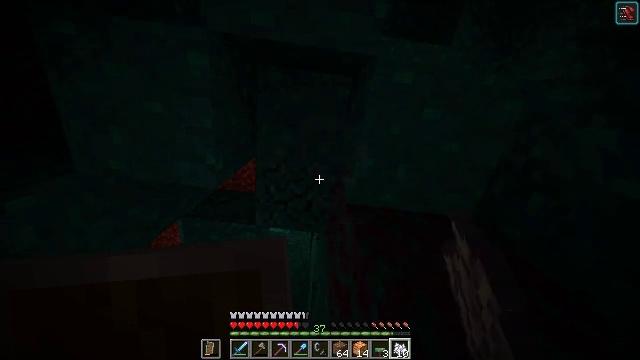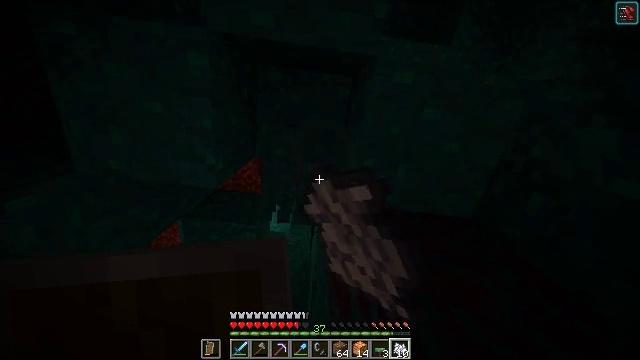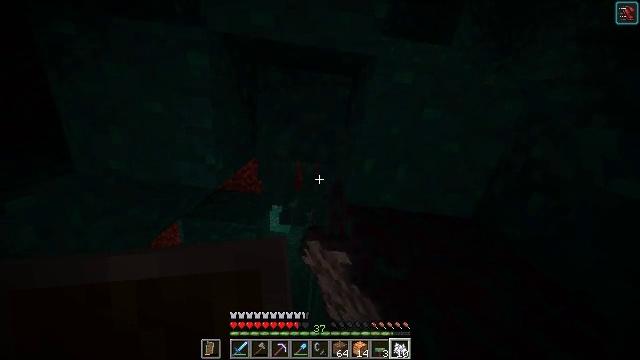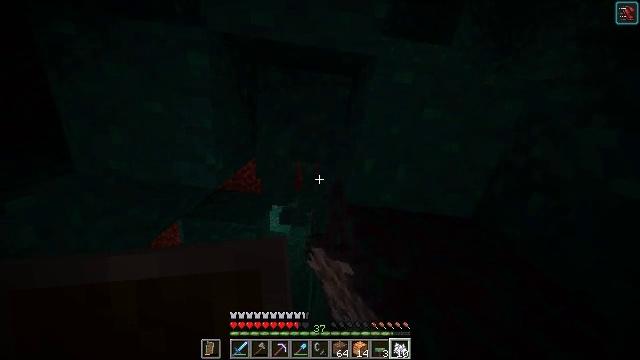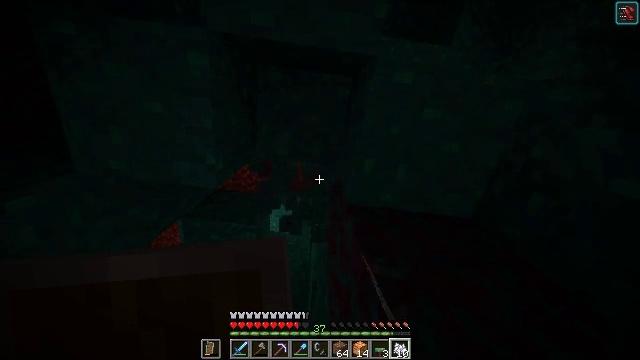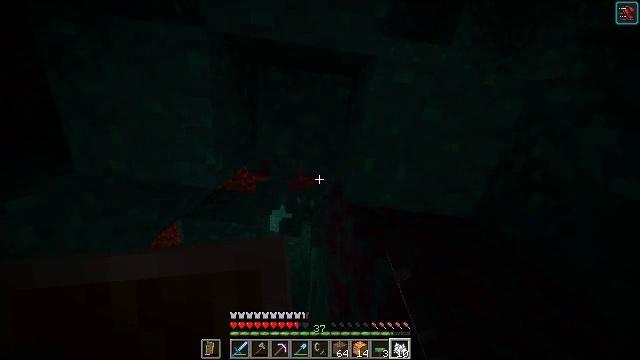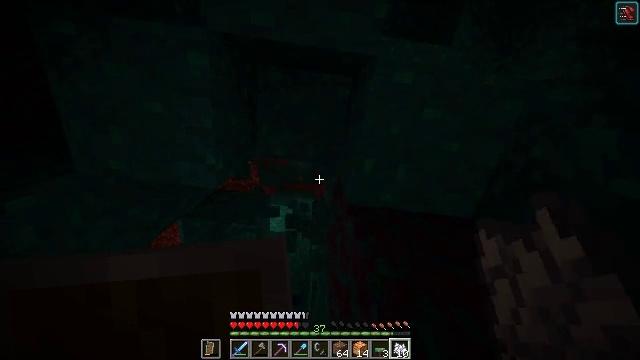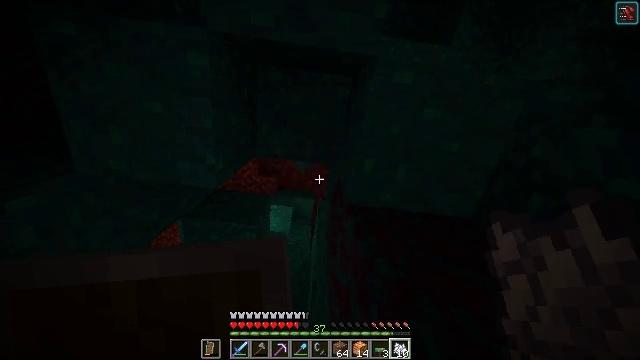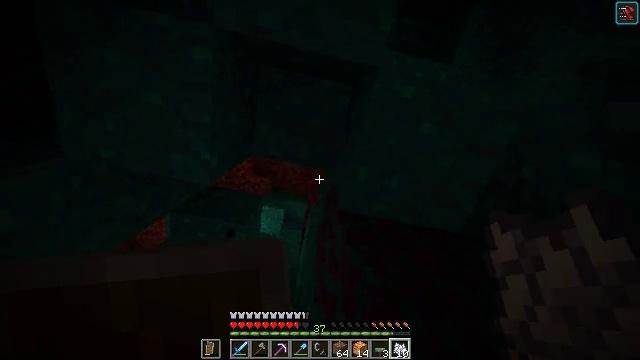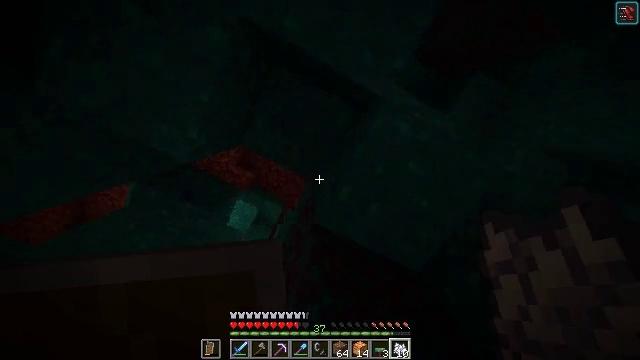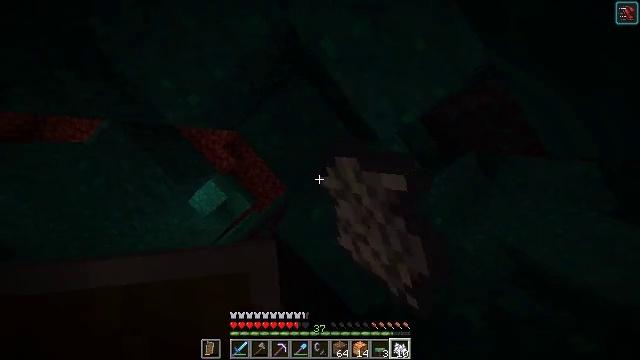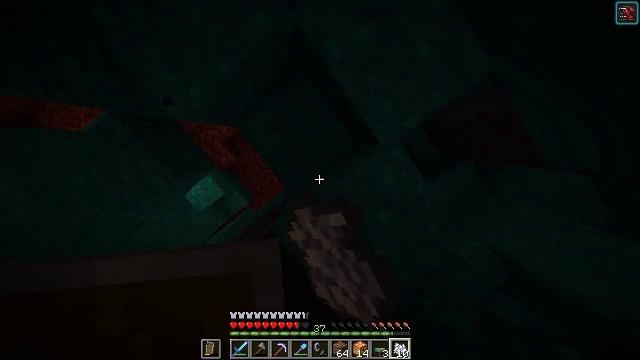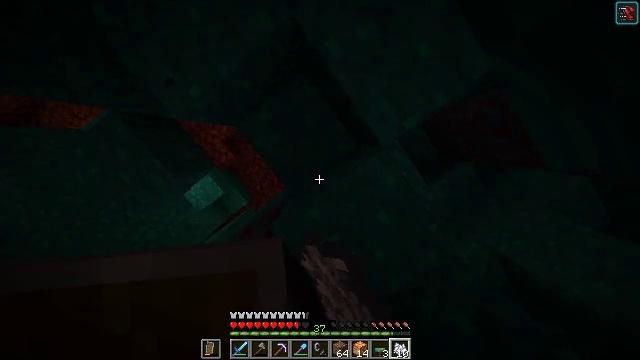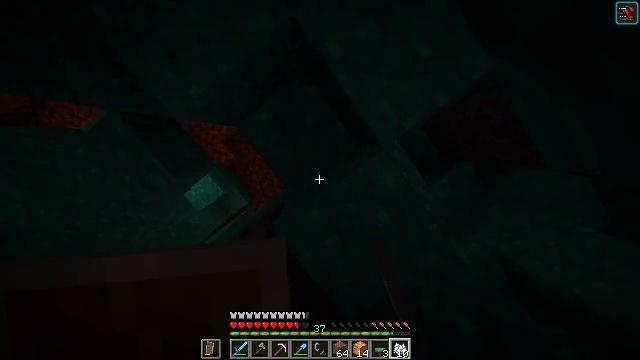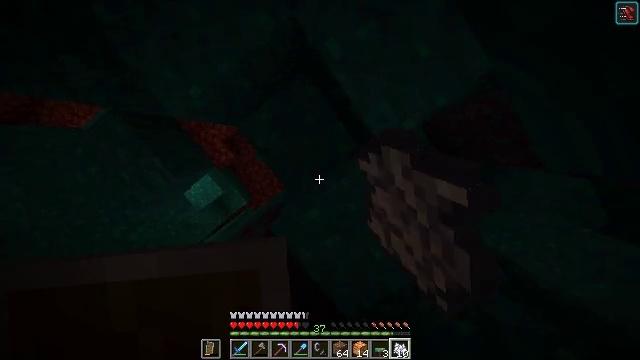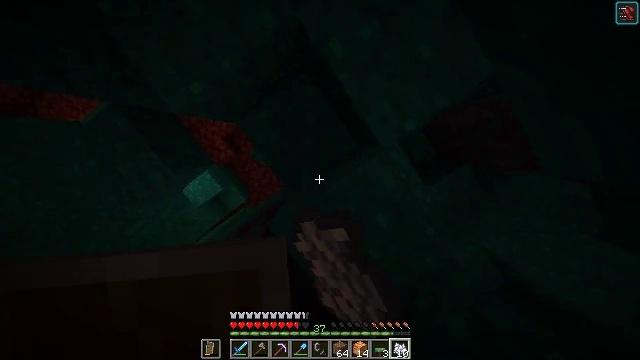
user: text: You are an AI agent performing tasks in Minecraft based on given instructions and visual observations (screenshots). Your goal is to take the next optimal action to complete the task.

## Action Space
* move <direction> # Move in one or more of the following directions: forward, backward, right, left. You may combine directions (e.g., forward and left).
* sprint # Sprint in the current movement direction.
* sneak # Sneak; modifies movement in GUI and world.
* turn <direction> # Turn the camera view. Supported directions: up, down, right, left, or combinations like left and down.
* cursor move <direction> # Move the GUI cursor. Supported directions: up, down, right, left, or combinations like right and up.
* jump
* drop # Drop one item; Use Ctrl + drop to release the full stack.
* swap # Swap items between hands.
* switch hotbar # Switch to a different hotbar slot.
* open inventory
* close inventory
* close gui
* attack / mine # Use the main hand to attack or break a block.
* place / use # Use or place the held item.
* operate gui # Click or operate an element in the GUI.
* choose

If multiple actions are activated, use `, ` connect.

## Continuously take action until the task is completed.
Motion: motion action
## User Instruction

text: Gather warped wart block from the Nether.
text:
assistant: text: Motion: attack / mine
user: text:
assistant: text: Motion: attack / mine
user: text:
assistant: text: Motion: attack / mine
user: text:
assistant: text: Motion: attack / mine
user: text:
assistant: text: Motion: attack / mine
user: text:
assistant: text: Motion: attack / mine
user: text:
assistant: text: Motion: attack / mine
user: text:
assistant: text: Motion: turn right and up, attack / mine
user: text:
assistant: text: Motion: turn right and up, attack / mine
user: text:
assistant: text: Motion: turn right and up, attack / mine
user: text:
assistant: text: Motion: turn right, attack / mine
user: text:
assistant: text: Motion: attack / mine
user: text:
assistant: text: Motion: attack / mine
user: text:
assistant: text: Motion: attack / mine
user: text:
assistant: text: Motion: turn right, attack / mine
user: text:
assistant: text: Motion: turn right, attack / mine
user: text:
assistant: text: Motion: turn right and down, attack / mine
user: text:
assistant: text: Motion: turn right and down, attack / mine
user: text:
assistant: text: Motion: turn right and down, attack / mine
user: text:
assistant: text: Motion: attack / mine
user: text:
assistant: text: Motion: attack / mine
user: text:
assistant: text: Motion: attack / mine
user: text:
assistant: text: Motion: attack / mine
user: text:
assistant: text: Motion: attack / mine
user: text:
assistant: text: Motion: attack / mine
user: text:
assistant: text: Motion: attack / mine
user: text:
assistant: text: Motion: attack / mine
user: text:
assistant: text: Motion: attack / mine
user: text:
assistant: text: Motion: attack / mine
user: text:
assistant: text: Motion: attack / mine